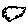
Label: cloud